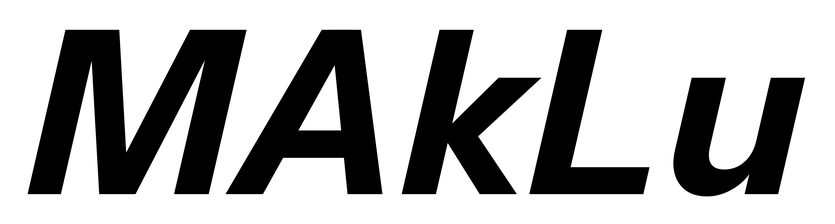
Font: InstrumentSans-Italic_Bold_Italic